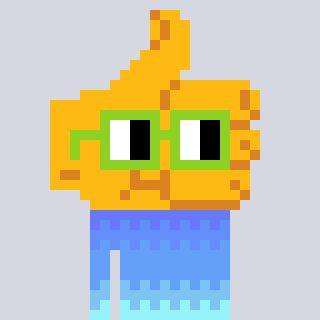
a pixel art character with square light green glasses, a thumbsup-shaped head and a computerblue-colored body on a cool background